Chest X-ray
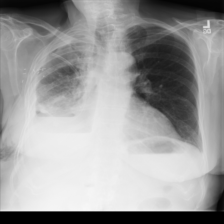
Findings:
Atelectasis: negative
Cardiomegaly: negative
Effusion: negative
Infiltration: negative
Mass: negative
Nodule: negative
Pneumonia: negative
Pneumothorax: negative
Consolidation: negative
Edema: negative
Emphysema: positive
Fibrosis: negative
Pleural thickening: negative
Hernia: negative